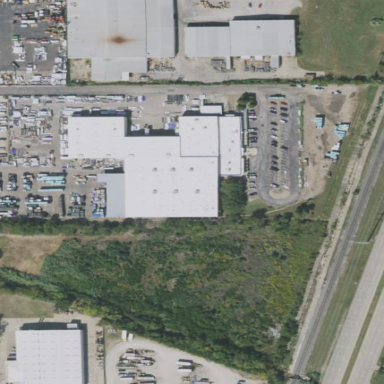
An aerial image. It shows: Commercial area.